Question: I'm working with ASP classic, and I already have a button on my page that select
all ch eckboxes, but when I try to make another button, this new "Button2" select all
checkboxes, I need that button1 ckeck the first column and the button2 chek the 2nd.
column.
Thanks in advance.

Here is the HTML for button2 "Todos sin sup":
'''
<td>
<td align="right" colspan="10"><input type="button"
name="btn_seleccionar_todo_sin_sup" value="Todos sin sup" onclick="javascript:marcar
(this.form);">
</td>
</td>
'''
The Javascript function:
'''
function marcar()
{
var aa= document.getElementById('entregas');
if (checked == false)
{
checked = true
}
else
{
checked = false
}
for (var i =0; i < aa.elements.length; i++)
{
aa.elements[i].checked = checked;
}
}
'''
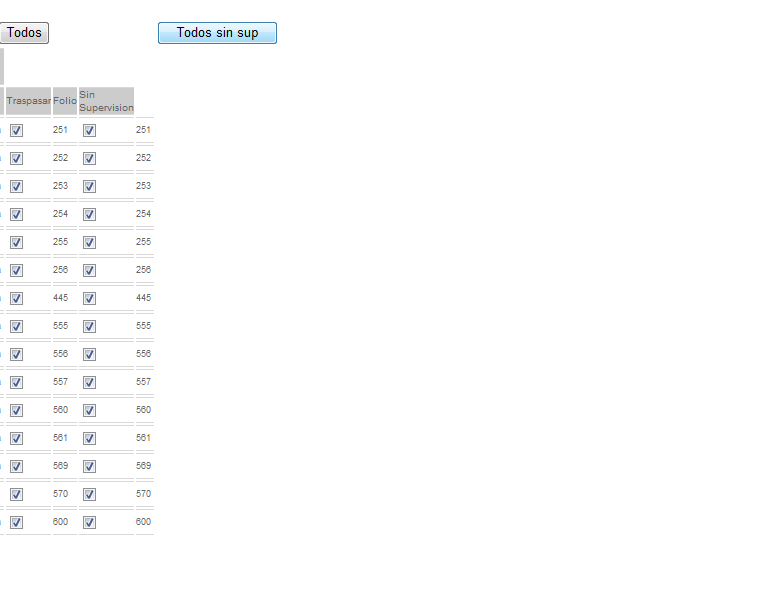
Answer: The problem is that of the checkboxes are inside of a container with an id called "entregas."
When your 'for' loop iterates through the element with 'id="entregas"' it stops at 'aa.elements.length', so you will wrap only the checkboxes you want checked for button 1 in an element with 'id="entregas"' and then wrap only the checkboxes that you want to be checked for button 2 in another element with a different, for example 'id="entregas2"'. Then create a new function called, for example 'marcar2()'.
Change this line in 'marcar2()':
'''
var aa = document.getElementById('entregas2');
'''
Then use this HTML for button 2:
'''
<input type="button" id="entregas2" value="Button 2" onclick="javascript:marcar2()" />
'''